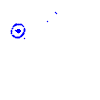
Particle: proton